Field crop: maize
Growth stage: 1
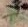
Species: datura